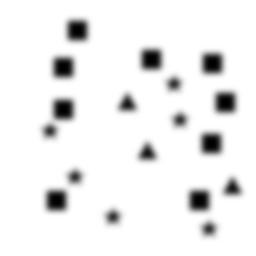
Squares: 9
Triangles: 3
Stars: 6
Total shapes: 18